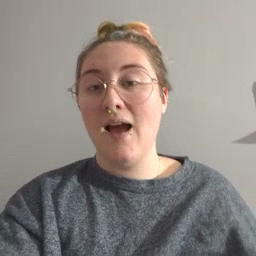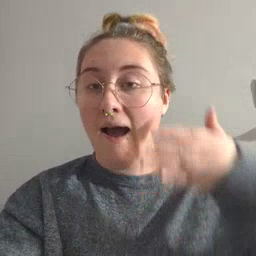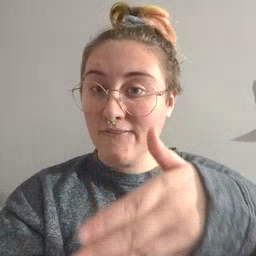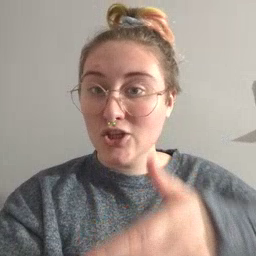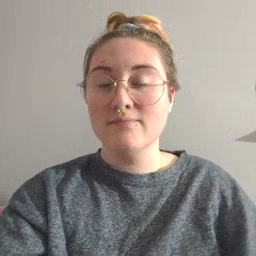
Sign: after